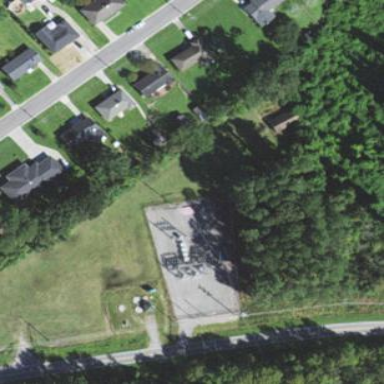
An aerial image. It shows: Distribution substation surrounded by fence.